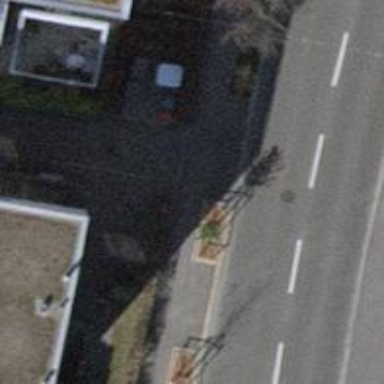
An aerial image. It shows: Unmarked crossing with traffic calming table on the road.